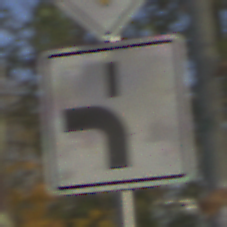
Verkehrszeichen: VerlaufVorfahrtsstrasse5
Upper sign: Vorfahrtsstrasse
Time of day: MorningAfternoon
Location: Outdoor (Urban)
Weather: PartlyCloudy
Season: NotSpecified
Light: Natural